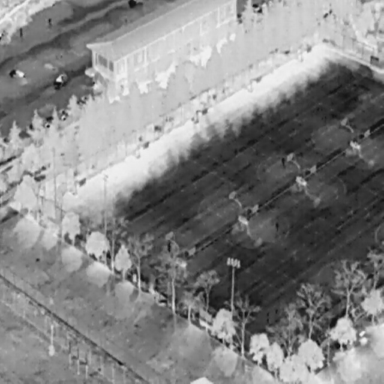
There are six objects shown in the infrared image, including four People, and two Cars.